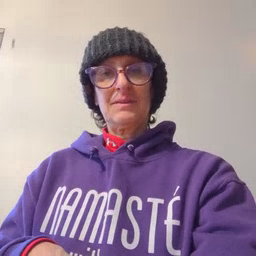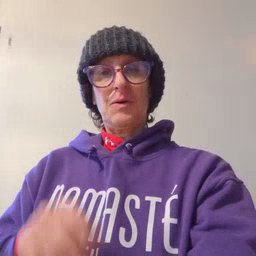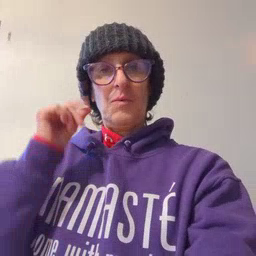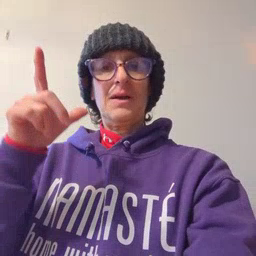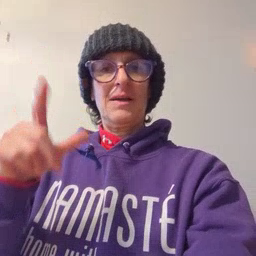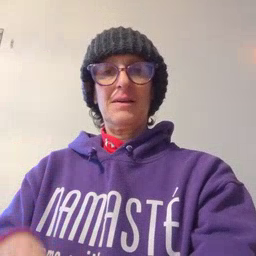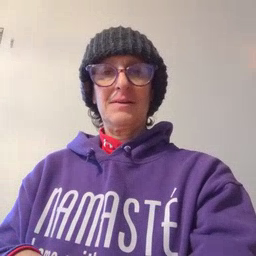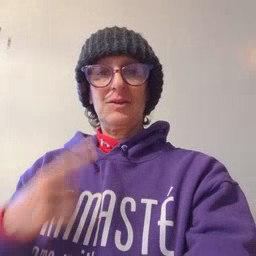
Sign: wake